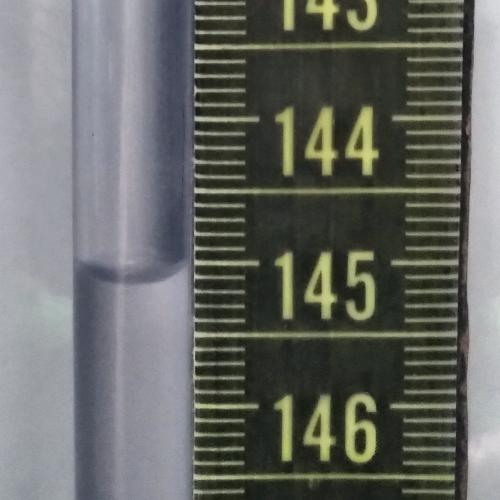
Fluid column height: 145.1 cm